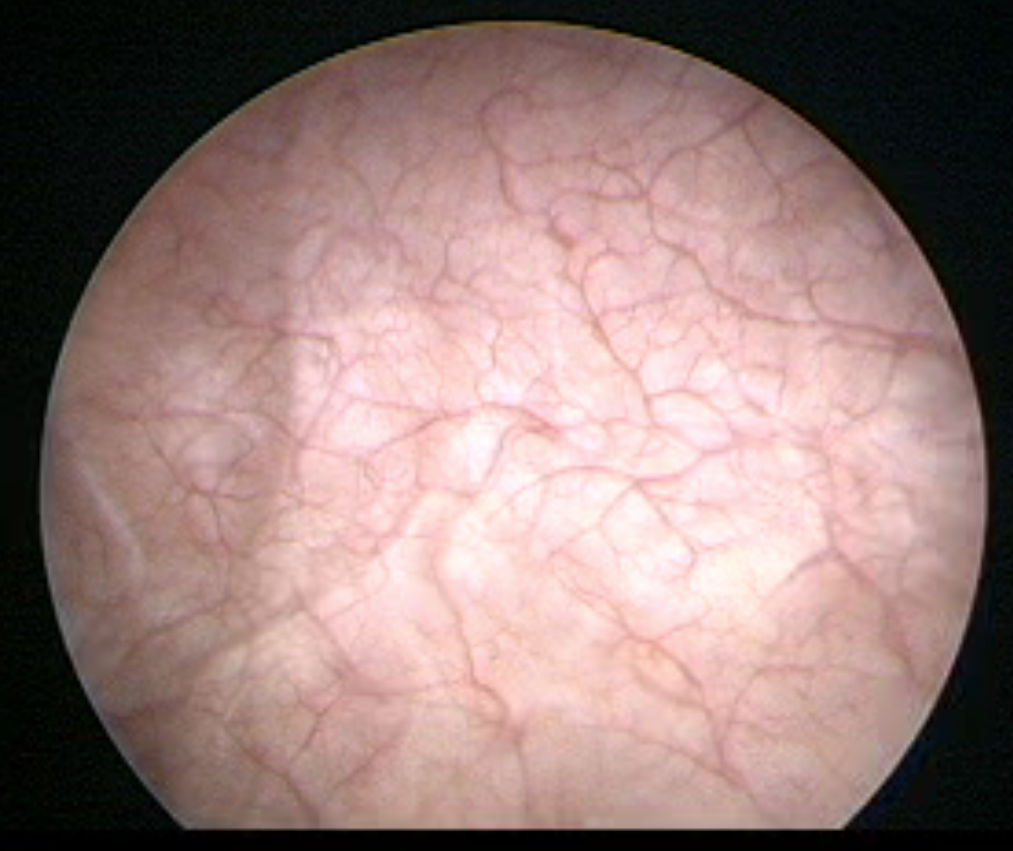
Modality: WLC
Class: Normal mucosa
Lesion: L0
Bladder cancer association: No